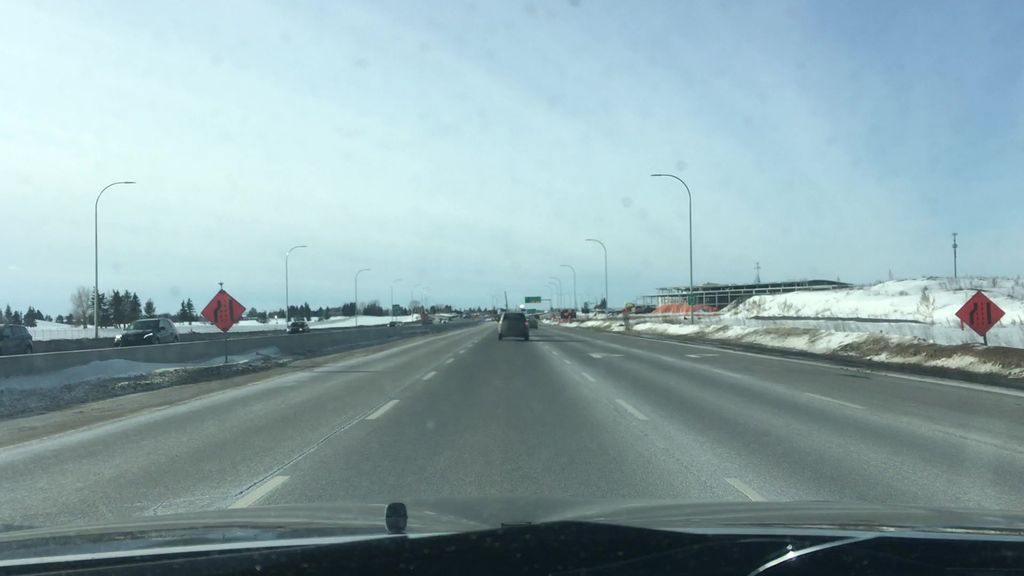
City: edmonton